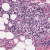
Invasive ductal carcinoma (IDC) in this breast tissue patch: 0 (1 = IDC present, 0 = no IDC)